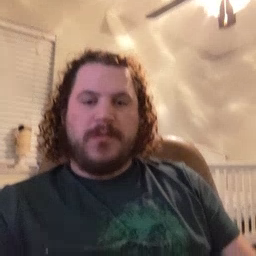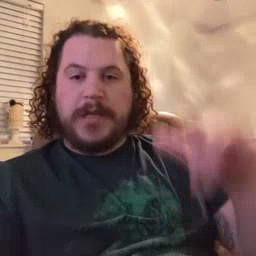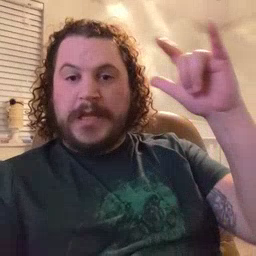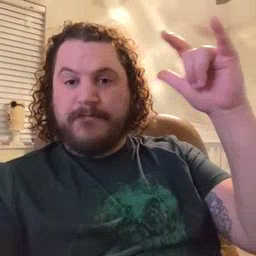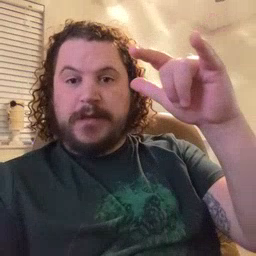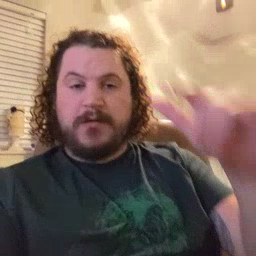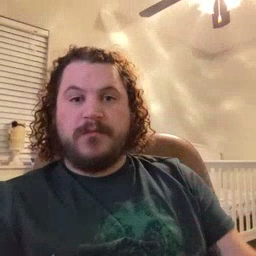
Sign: airplane